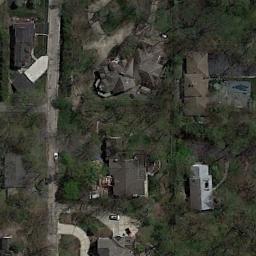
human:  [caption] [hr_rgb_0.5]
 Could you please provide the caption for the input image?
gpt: The medium residential is next to the road and some trees .

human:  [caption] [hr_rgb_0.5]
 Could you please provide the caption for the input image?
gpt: There aren't many houses in the mid-sized area .

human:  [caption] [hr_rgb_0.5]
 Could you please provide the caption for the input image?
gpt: There are a few cars in the middle  residential area .

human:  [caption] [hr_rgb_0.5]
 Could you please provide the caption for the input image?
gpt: The medium residential area has lots of trees and some houses and some trees are among these houses .

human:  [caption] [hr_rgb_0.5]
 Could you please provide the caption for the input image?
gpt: There are some buildings and withered trees on the medium residential area .